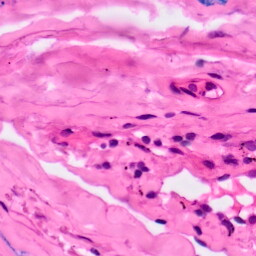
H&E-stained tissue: Lung